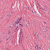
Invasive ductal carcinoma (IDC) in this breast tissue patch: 1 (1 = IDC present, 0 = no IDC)